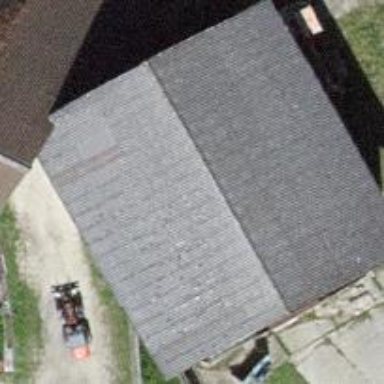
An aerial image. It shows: Farm building.